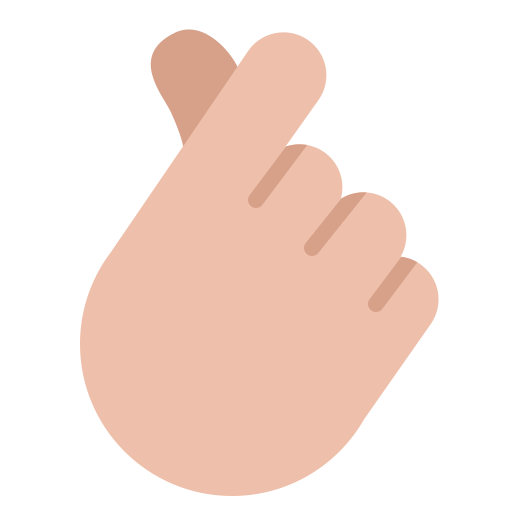
hand with index finger and thumb crossed flat  light